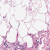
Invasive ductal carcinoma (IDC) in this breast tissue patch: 0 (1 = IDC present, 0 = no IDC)